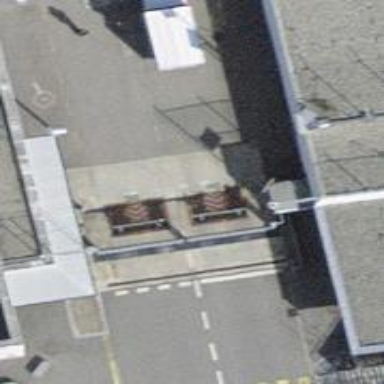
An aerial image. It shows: Gate.